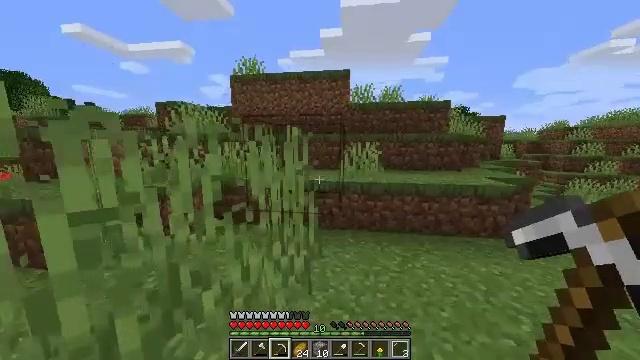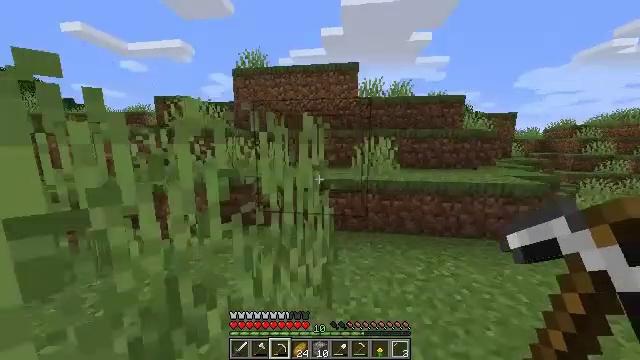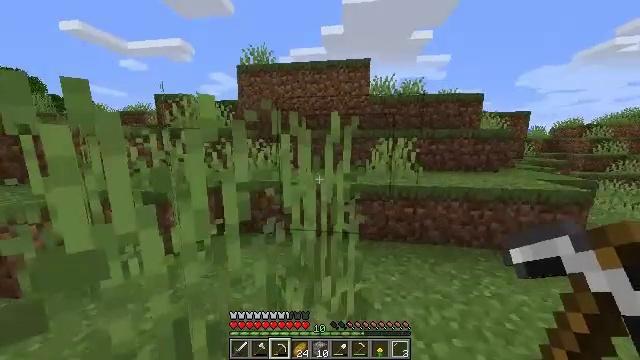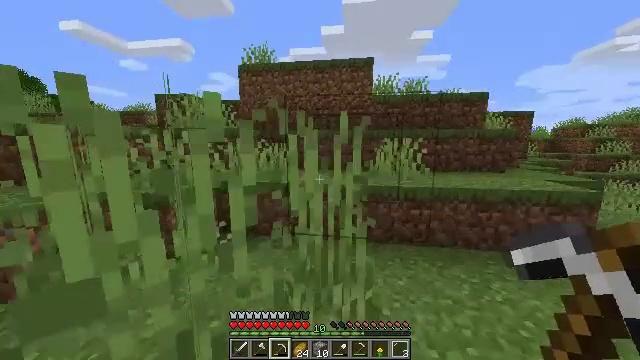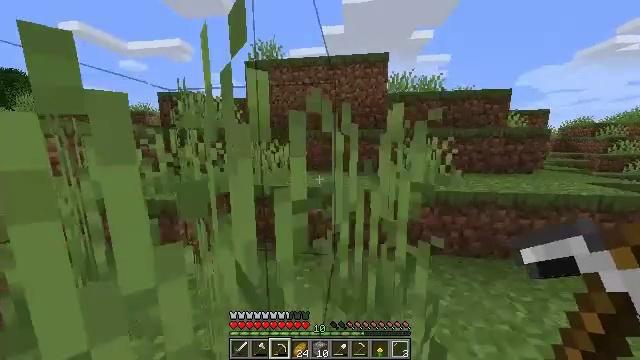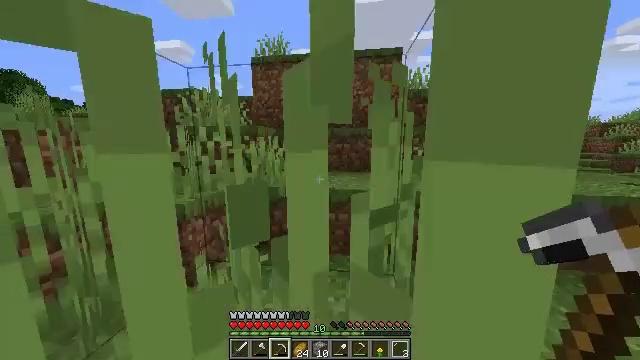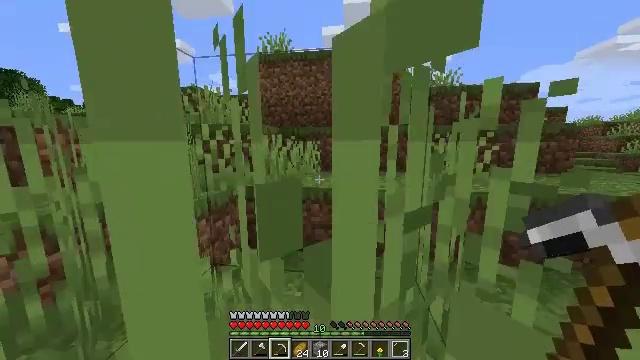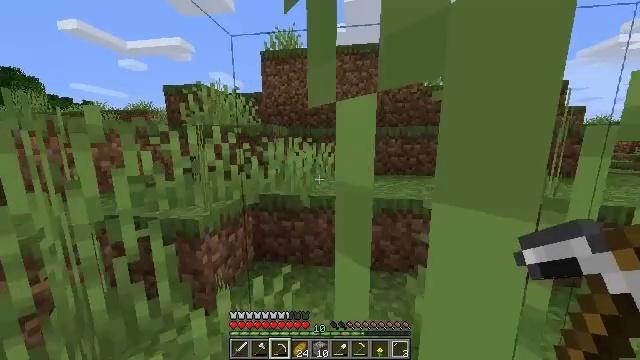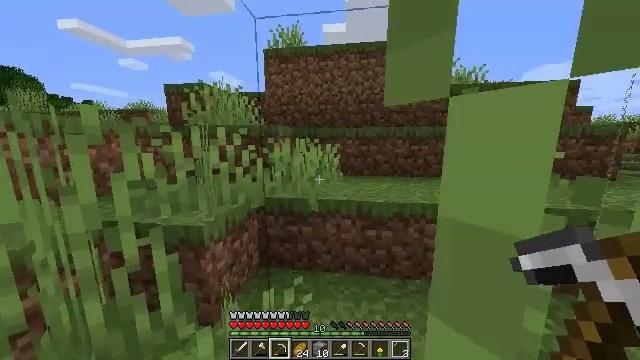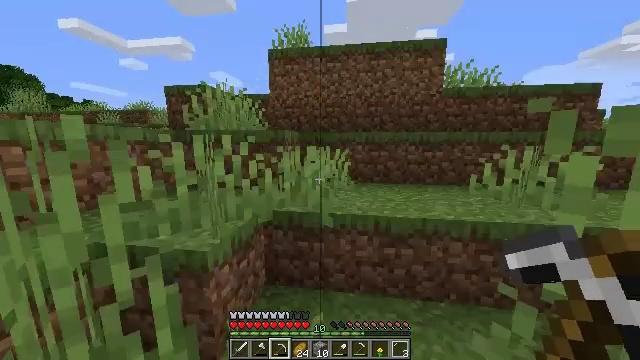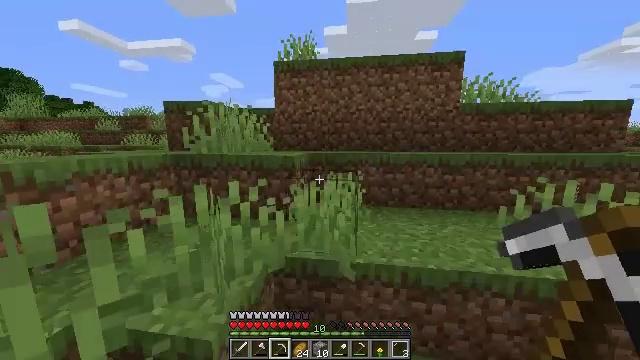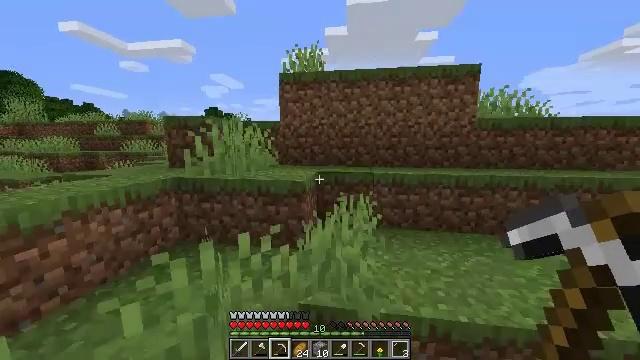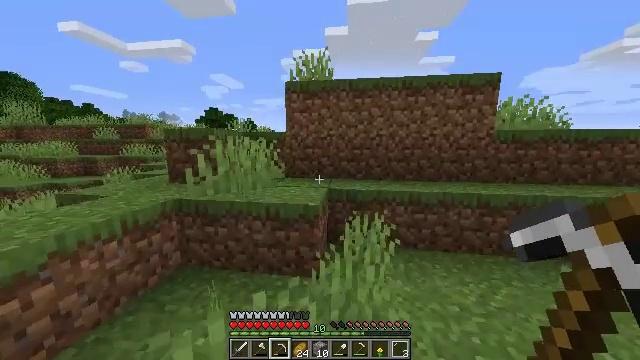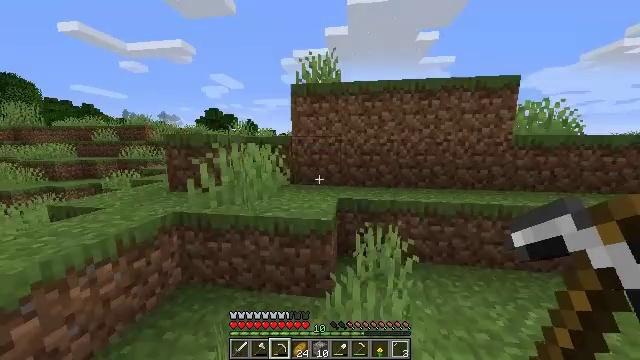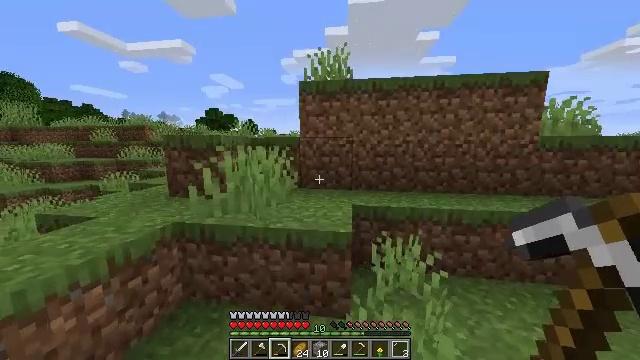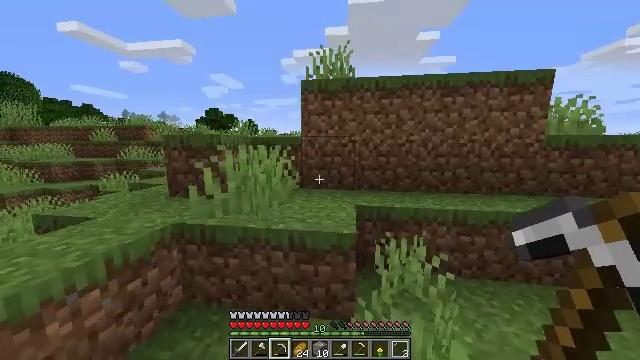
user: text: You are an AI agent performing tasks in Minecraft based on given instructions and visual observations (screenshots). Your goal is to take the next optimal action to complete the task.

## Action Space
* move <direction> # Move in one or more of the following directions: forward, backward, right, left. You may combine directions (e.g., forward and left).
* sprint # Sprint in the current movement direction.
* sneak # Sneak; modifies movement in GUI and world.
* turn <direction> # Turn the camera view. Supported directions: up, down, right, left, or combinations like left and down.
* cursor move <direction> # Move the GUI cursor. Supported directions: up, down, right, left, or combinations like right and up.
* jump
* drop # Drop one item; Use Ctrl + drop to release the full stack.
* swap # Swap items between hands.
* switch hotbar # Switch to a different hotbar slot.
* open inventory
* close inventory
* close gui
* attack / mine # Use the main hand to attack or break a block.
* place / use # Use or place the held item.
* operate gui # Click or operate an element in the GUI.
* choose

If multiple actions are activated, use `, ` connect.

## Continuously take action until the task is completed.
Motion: motion action
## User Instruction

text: Collect some oak leaves.
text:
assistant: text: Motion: move forward and move left
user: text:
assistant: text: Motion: move forward and move left
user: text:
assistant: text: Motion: move forward and move left
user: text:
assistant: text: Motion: move forward and move left
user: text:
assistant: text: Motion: move forward and move left
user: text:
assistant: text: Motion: move forward and move left
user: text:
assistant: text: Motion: move forward and move left
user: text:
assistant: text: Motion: move forward and move left
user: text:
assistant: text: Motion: move forward and move left, jump
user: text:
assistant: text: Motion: move forward and move left, jump
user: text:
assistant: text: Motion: move forward and move left, jump
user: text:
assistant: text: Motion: move forward and move left, jump
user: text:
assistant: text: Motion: move forward and move left, jump
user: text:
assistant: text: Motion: move forward and move left, jump
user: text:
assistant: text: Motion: move forward and move left
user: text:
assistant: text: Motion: move forward and move left
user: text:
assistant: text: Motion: move forward and move left
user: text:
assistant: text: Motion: move forward and move left, jump
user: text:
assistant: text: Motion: move forward and move left, jump
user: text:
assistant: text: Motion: move forward and move left, jump
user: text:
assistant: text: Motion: move forward and move left, jump
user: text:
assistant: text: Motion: move forward and move left, jump
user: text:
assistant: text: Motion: move forward and move left
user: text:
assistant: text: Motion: move forward and move left
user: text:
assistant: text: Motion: move forward and move left
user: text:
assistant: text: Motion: move forward, jump
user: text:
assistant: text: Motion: move forward, jump
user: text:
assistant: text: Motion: move forward, jump
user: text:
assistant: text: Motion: move forward, jump
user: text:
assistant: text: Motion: move forward and move right, jump